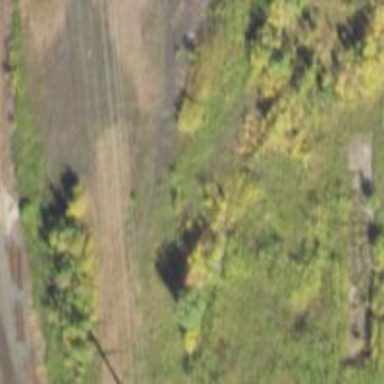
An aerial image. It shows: Abandoned railway.